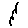
Label: line